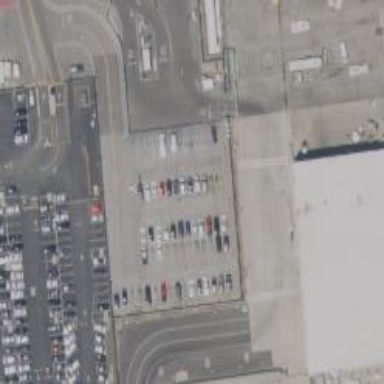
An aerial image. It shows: Parking space is available.